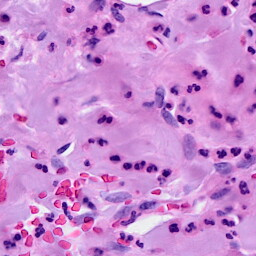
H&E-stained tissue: Breast